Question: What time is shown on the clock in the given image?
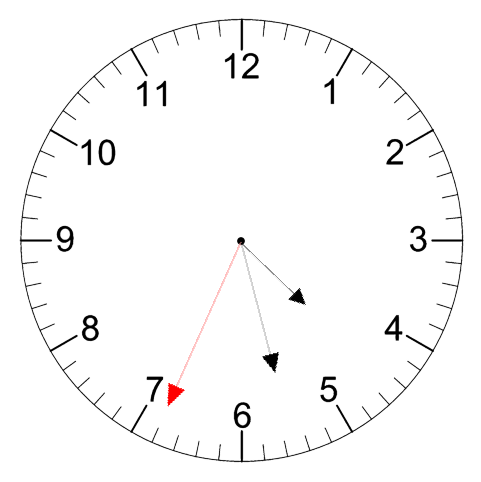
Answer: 04:27:34